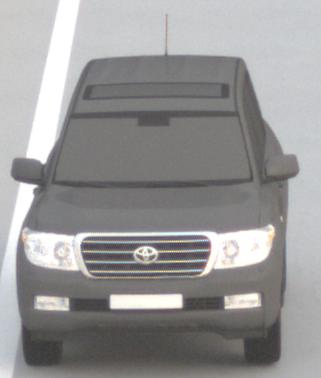
Make: Toyota
Model: Land Cruiser V8 4.7
Detailed model: Land Cruiser V8 (J20)
Model produced from: 2008/03
Model produced until: 2009/11
Doors: 5
Color: gray
Road condition: dry road
Daytime: sunrise or sunset
Contrast: low contrast